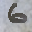
Label: 6